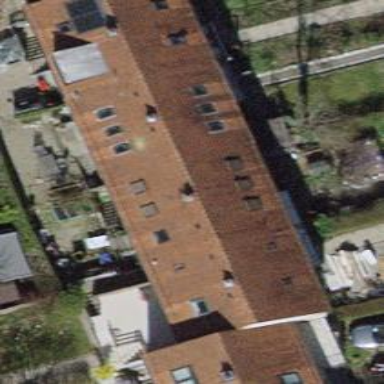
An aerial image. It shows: Semidetached house with tile roof.